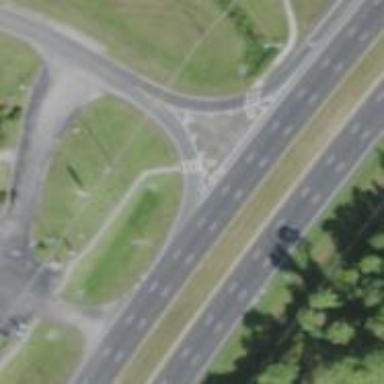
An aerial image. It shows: Marked footway crossing with center island.